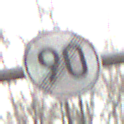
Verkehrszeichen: EndeGeschwindigkeit90
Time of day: MorningAfternoon
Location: Outdoor (Nature)
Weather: PartlyCloudy
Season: Winter
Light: Natural